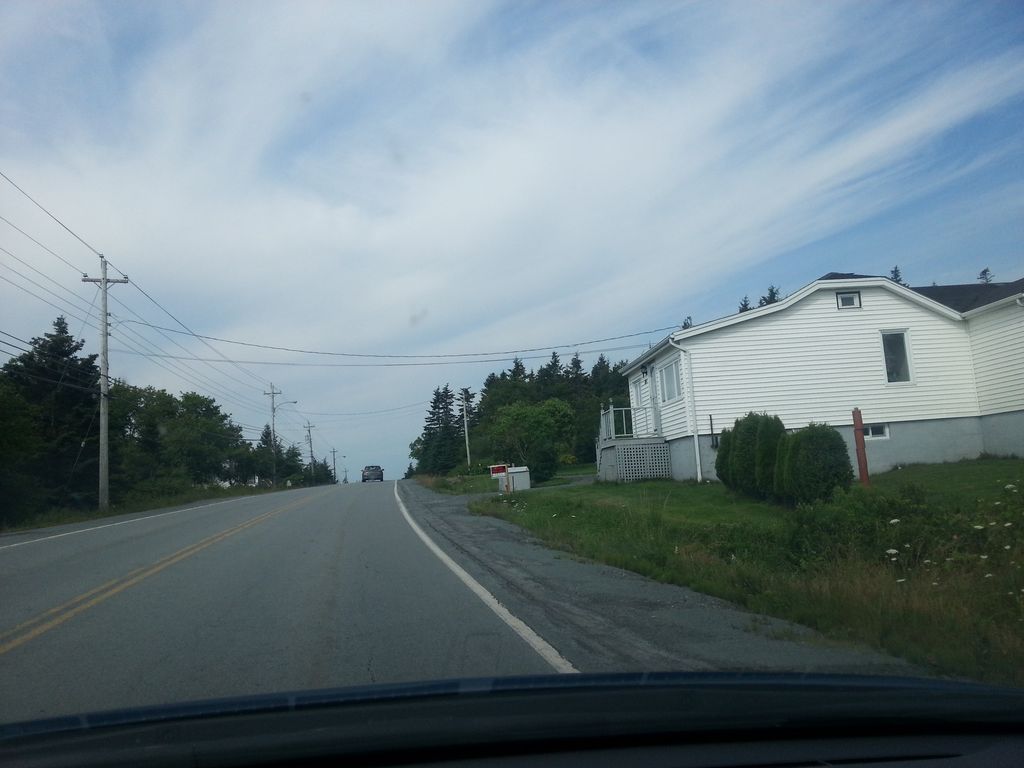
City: halifax